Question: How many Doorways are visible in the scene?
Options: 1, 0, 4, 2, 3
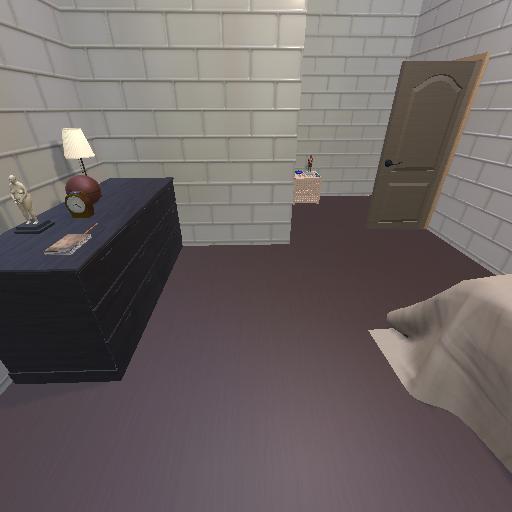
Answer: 1